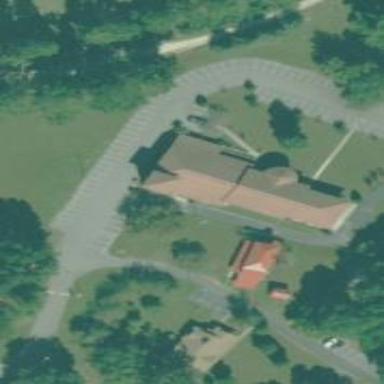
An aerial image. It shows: Place of worship.